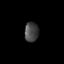
Tissue: skin
Cell type: Epithelial cells
Senescence score: 0.255
Nuclear area (px): 268
Mean DAPI intensity: 69.474